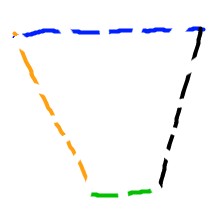
Shape: trapezoid